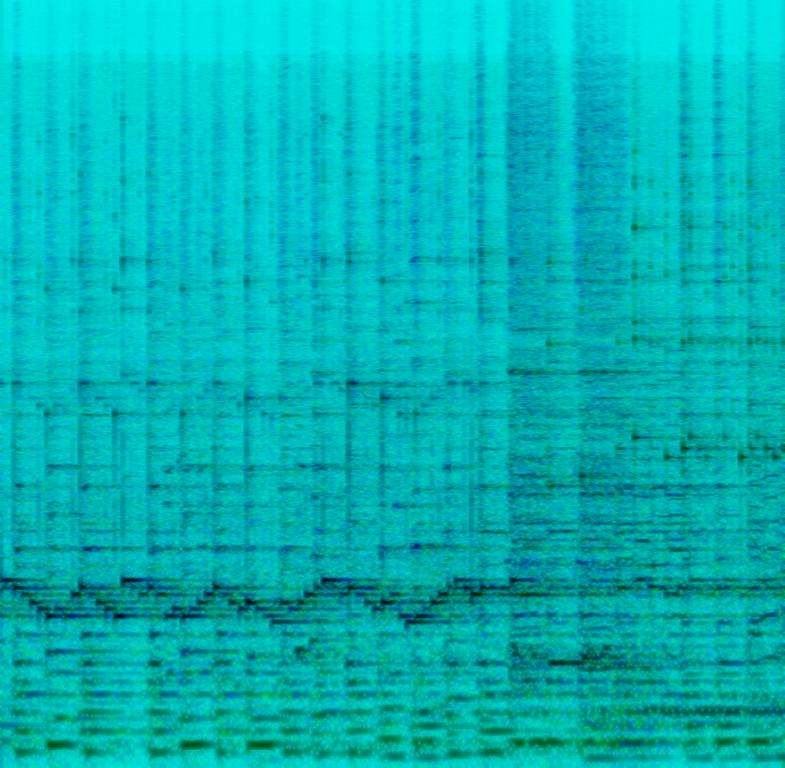
The song is an instrumental. The tempo is fast , with a philharmonic orchestra consisting of string section, rhythm section and horns accompanying a virtuoso wooden xylophone playing this western classical hit. The song is energetic and exciting.